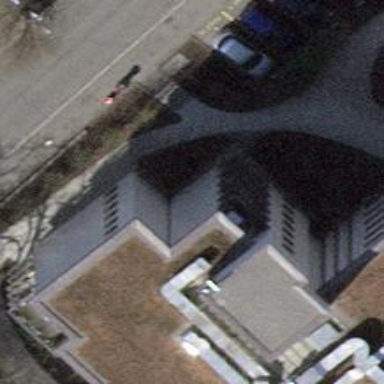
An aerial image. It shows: The building has flat roof oriented across. The roof is major part of the building.